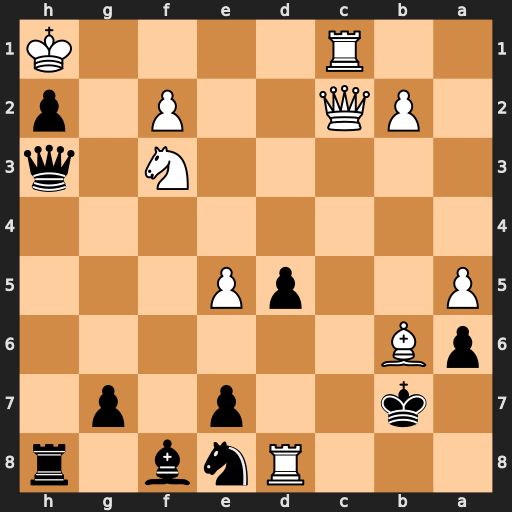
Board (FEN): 3Rnb1r/1k2p1p1/pB6/P2pP3/8/5N1q/1PQ2P1p/2R4K
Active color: b
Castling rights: -
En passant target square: -
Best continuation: Qxf3#